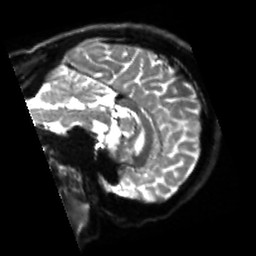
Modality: sbref
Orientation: sagittal
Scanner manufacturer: siemens
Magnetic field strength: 3 T
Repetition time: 4 s
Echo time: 0.0594 s